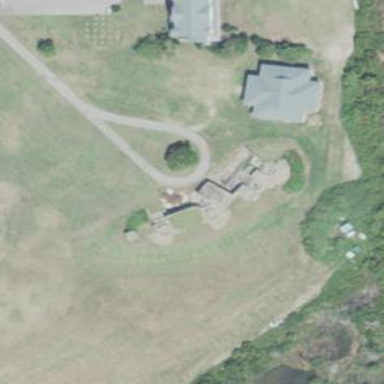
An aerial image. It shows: Historic fort building.